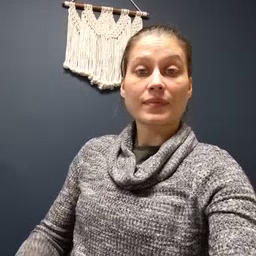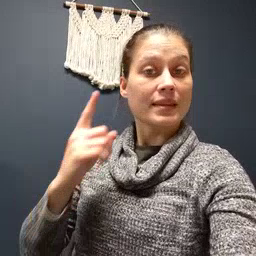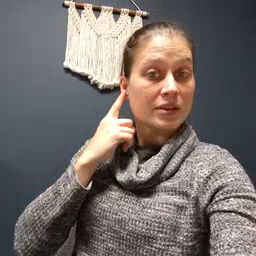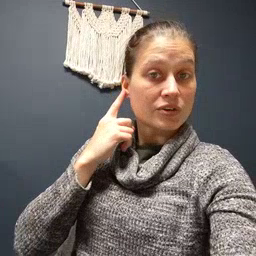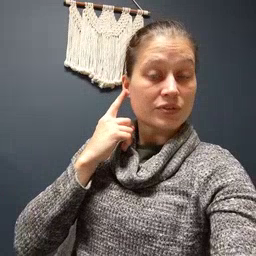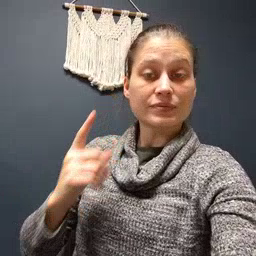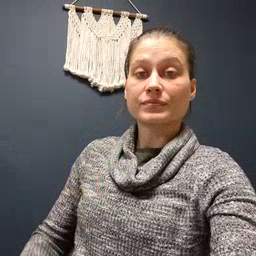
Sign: ear